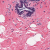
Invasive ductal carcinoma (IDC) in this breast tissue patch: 0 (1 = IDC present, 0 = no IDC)